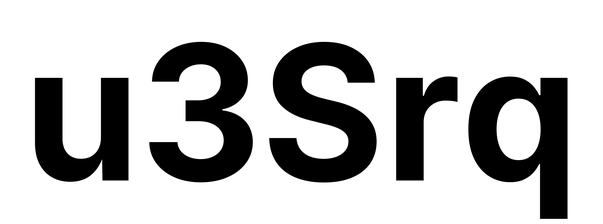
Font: Inter_Bold